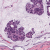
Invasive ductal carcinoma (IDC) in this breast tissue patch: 1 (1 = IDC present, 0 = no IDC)